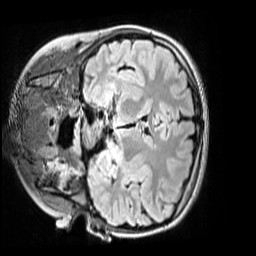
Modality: FLAIR
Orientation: coronal
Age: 10
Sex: female
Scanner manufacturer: siemens
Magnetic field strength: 3 T
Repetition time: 5 s
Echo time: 0.388 s